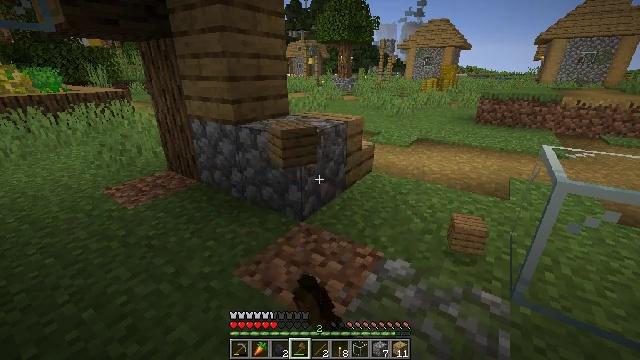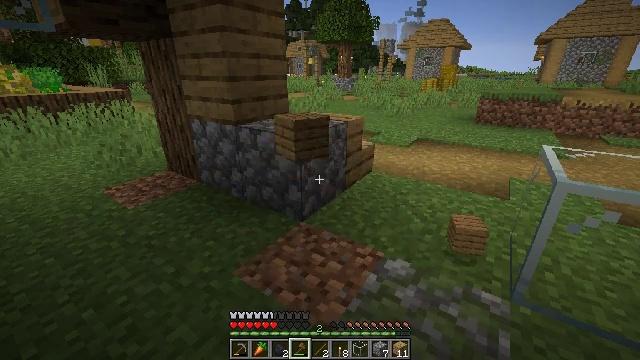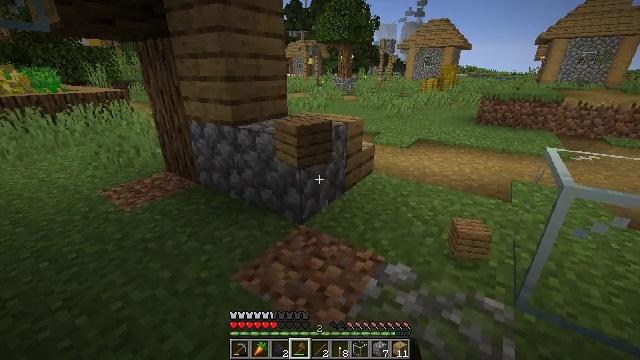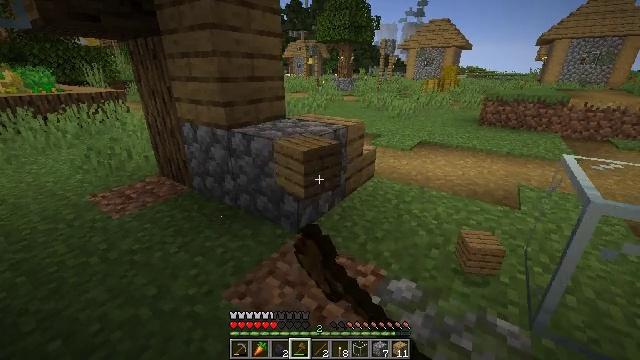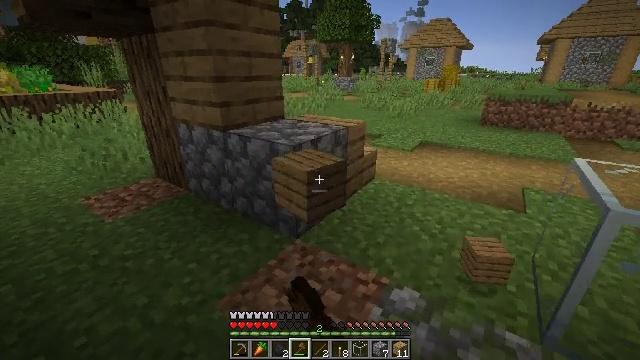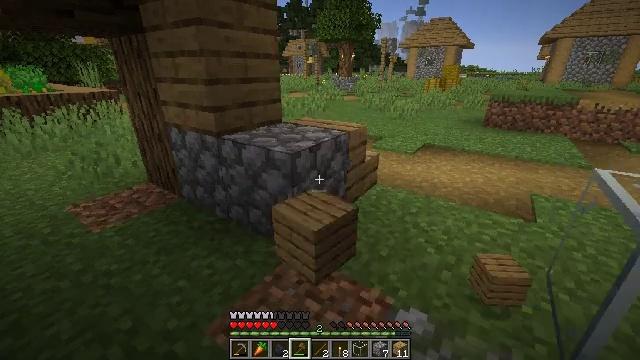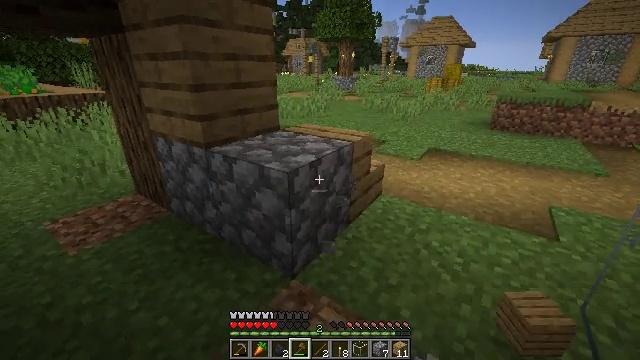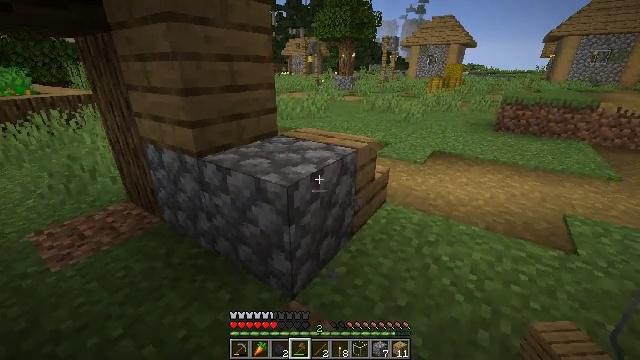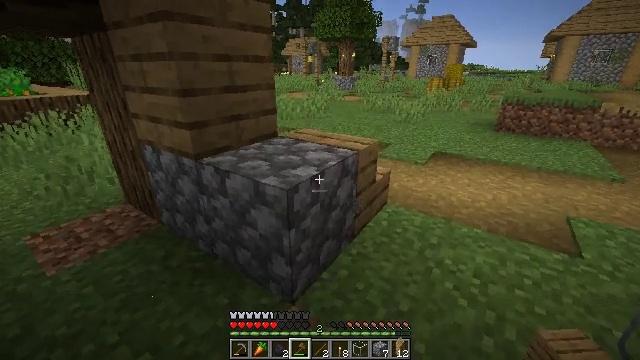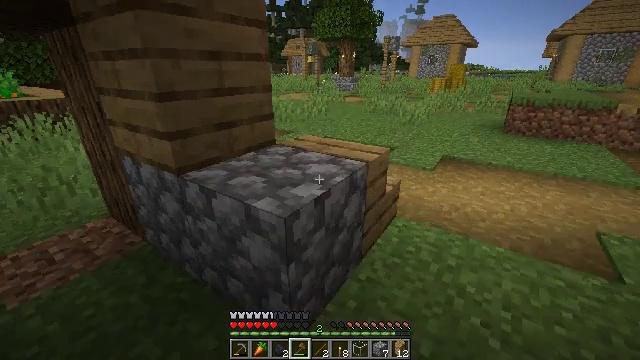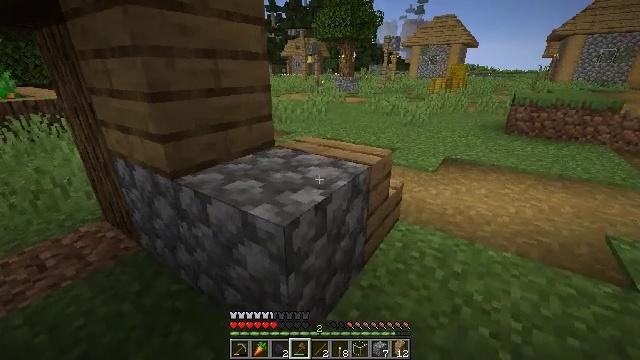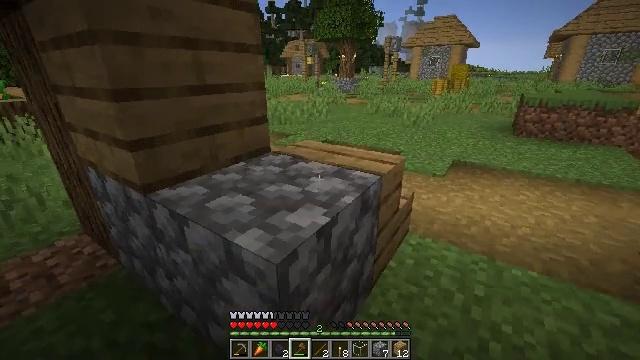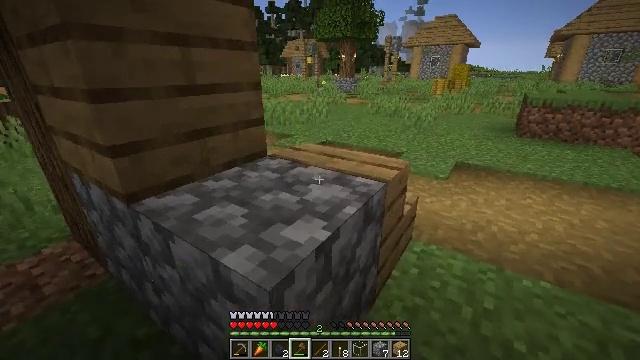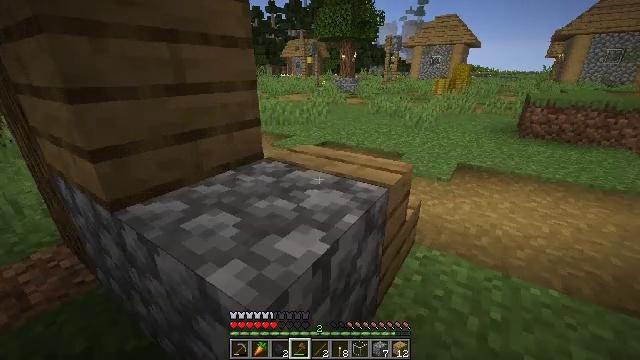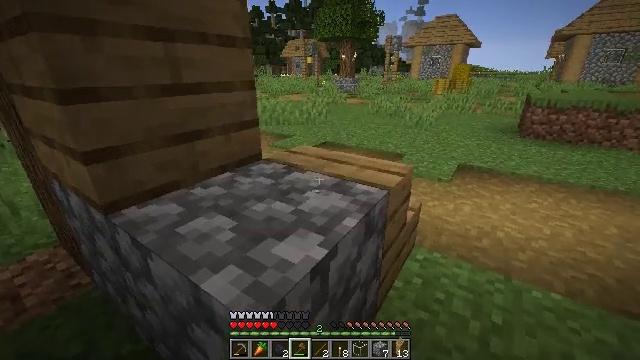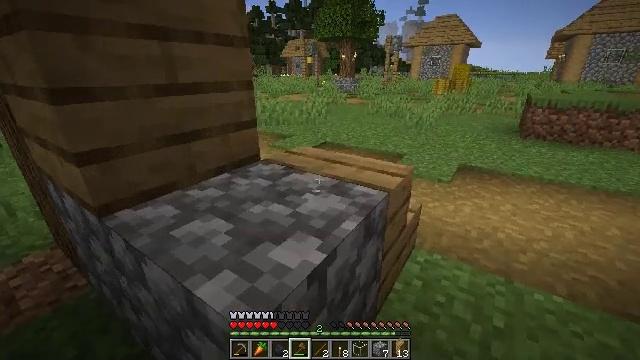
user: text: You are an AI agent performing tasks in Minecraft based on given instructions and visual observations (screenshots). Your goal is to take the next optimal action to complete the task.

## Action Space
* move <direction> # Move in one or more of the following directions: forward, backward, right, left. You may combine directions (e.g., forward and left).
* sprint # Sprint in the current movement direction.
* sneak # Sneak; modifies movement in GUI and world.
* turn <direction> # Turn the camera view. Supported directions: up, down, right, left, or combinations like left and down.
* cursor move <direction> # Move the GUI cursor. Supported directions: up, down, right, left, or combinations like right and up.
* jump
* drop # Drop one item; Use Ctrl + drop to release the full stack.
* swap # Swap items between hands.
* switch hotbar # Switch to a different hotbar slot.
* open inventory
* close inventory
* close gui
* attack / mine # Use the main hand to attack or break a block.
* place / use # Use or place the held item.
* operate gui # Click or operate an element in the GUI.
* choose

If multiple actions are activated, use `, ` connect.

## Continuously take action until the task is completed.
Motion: motion action
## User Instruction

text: Collect the oak planks from the structure.
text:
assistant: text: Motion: attack / mine
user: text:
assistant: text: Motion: move forward, attack / mine
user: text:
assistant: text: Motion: move forward, attack / mine
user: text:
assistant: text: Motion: move forward
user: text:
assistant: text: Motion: move forward
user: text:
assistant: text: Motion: move forward
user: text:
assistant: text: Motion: move forward
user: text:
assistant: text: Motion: move forward
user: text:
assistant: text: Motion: move forward
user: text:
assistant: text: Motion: move forward
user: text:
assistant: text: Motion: move forward
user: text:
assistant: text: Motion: no_op
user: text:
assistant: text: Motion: no_op
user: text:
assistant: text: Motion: no_op
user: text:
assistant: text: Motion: no_op
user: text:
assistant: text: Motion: turn right and down
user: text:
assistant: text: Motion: turn right and down
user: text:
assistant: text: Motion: turn right and down
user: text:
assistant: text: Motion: turn right
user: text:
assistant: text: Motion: turn right and up
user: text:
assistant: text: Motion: turn right and up
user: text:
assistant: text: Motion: turn right and up
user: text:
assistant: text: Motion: no_op
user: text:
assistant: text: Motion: no_op
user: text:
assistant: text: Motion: no_op
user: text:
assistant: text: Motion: turn right and up
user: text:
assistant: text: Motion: turn right and up
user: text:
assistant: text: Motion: turn right and up
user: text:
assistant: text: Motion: turn right and up
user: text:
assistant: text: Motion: turn left and up